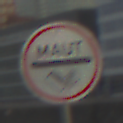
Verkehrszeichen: MautflichtigeStrecke
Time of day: SunriseSunset
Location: Outdoor (Urban)
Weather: PartlyCloudy
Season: NotSpecified
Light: Natural